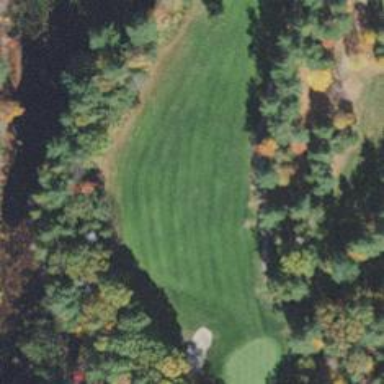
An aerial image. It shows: View of golf hole.